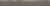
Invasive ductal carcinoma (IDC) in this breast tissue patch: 0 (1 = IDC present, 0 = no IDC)